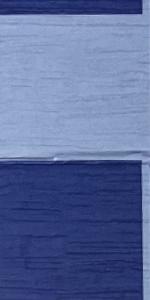
Label: Empty